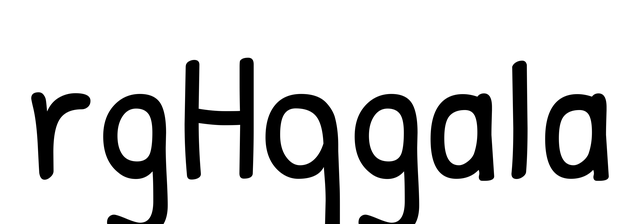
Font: PatrickHand-Regular